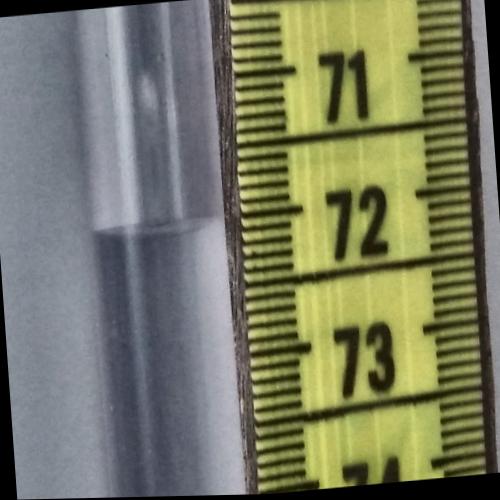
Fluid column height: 72.0 cm